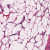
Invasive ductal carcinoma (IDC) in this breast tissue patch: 1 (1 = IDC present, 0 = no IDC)